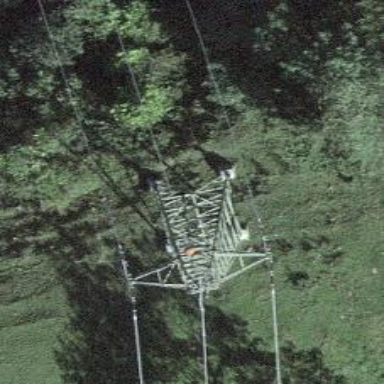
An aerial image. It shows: Power line in the image.